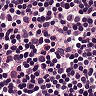
Metastatic tissue present: no